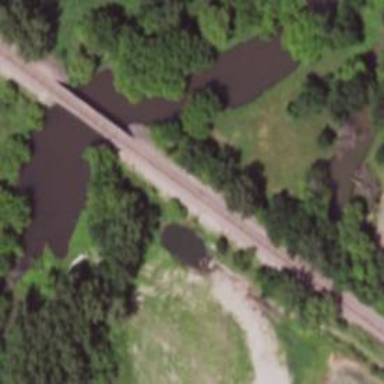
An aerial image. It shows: Railway bridge.